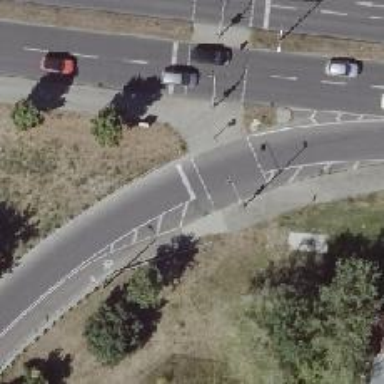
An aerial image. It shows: Road with traffic signals controlling the flow of traffic.